Question: I'm working on a simple app. My app allows a user to create an account and add boards.
I'm trying to retrieve all the boards the user created and display on a template without getting this error.
'''
all() got an unexpected keyword argument 'user'
Traceback:
File "C:\Python26\Lib\site-packages\django\core\handlersase.py" in get_response
111. response = callback(request, *callback_args, **callback_kwargs)
File "C:\o\mysite\petiews.py" in Display
69. board = Board.objects.all(user=request.user)
'''
My models.py
'''
from django.db import models
from django.db.models.signals import post_save
from django.contrib.auth.models import User
class Person(models.Model):
user = models.ForeignKey(User)
name = models.CharField(max_length=100)
image = models.FileField(upload_to="images/",blank=True,null=True)
def __unicode__(self):
return self.name
class Board(models.Model):
user = models.ForeignKey(User)
name = models.CharField(max_length=100)
def __unicode__(self):
return self.name
'''
'''
def Display(request):
if not request.user.is_authenticated():
return HttpResponseRedirect(reverse('pet.views.LoginRequest'))
board = Board.objects.all(user=request.user)
return render(request,'edit.html',{'board':board})
'''
My edit.html
'''
{% if board %}
<ul>
<li>Name: {{ board.name }}</li>
</ul>
{% endif %}
'''

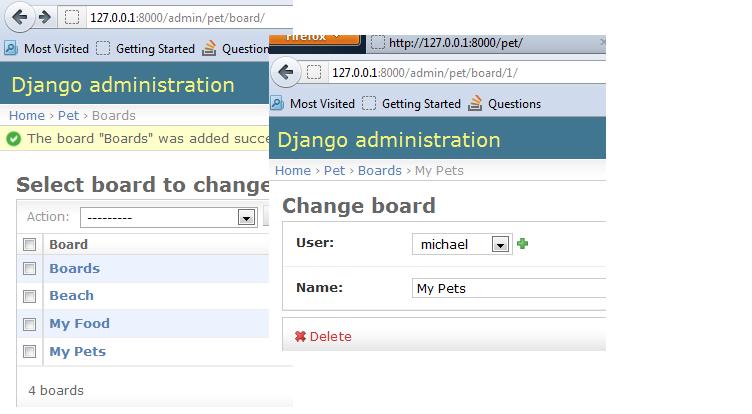
Answer: all() is all. If you want to query based on value use filter()
'''
def Display(request):
if not request.user.is_authenticated():
return HttpResponseRedirect(reverse('pet.views.LoginRequest'))
board = Board.objects.filter(user=request.user)
return render(request,'edit.html',{'board':board})
{% if board %}
<ul>
{% for b in board %}
<li>Name: {{ b.name }}</li>
{% endfor %}
</ul>
{% endif %}
'''